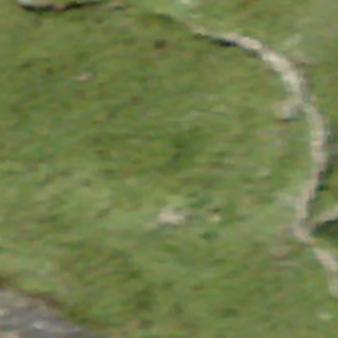
Label: other